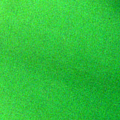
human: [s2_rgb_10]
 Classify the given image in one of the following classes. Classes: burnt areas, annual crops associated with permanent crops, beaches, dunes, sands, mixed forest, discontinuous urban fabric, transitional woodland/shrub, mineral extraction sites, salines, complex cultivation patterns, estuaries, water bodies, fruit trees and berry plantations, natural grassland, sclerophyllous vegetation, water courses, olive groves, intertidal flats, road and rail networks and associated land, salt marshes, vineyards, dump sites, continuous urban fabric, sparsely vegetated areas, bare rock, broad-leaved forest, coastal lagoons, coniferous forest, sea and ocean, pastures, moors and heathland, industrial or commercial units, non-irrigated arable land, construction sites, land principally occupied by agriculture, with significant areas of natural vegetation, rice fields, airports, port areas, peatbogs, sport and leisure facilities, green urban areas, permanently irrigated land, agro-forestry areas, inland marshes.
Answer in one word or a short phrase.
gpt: coastal lagoons